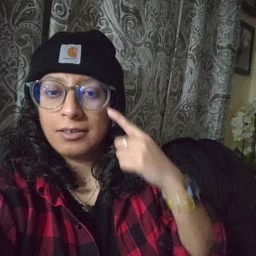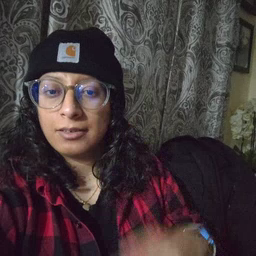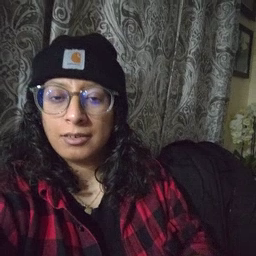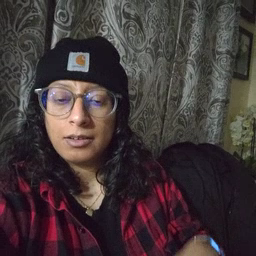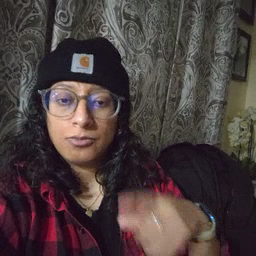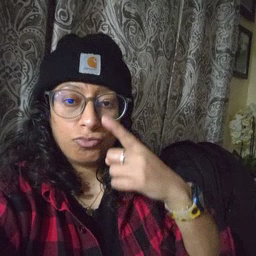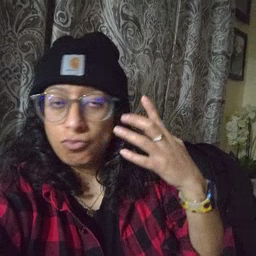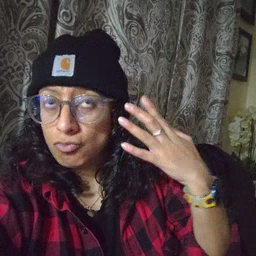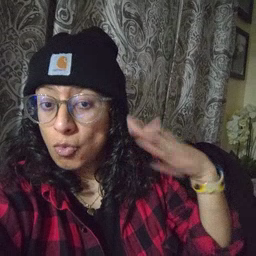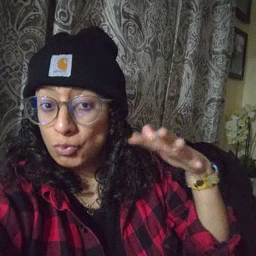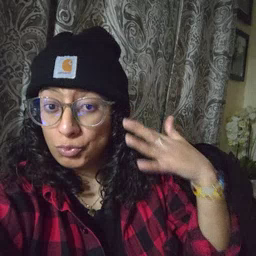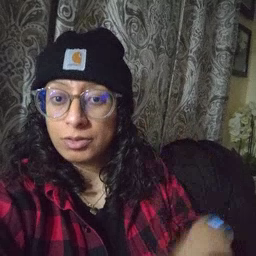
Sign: noisy